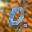
Label: 0